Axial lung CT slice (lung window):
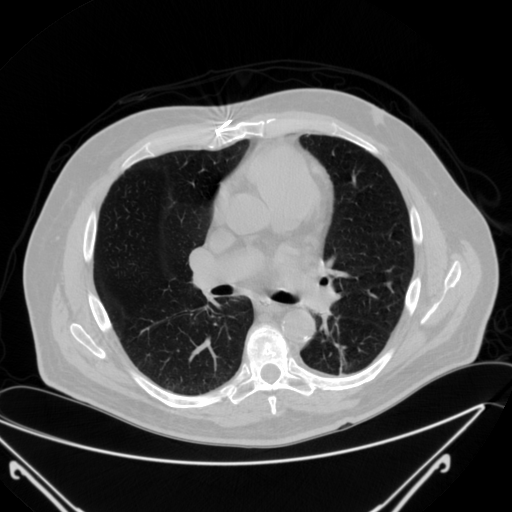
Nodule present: no